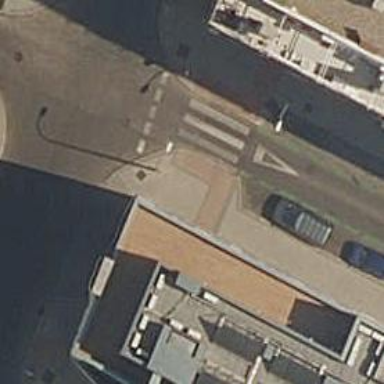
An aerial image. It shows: Uncontrolled zebra crossing on footway.